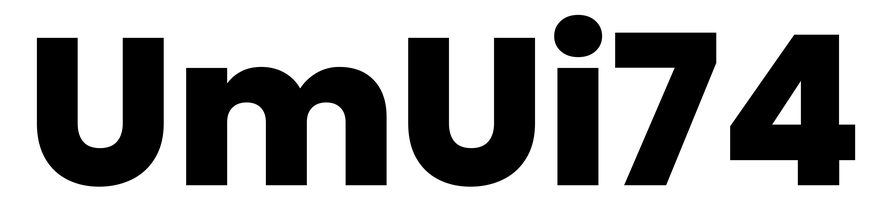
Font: Poppins-ExtraBold